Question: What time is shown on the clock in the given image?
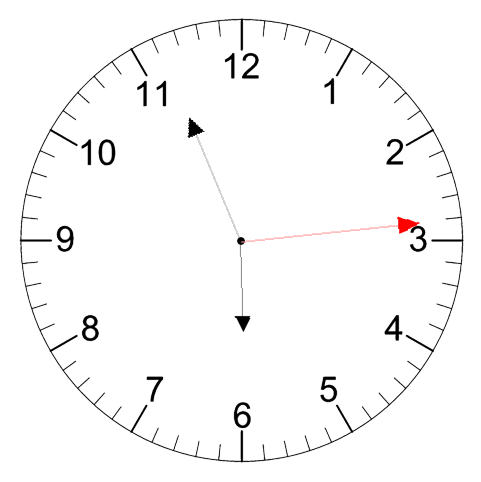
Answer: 05:56:14